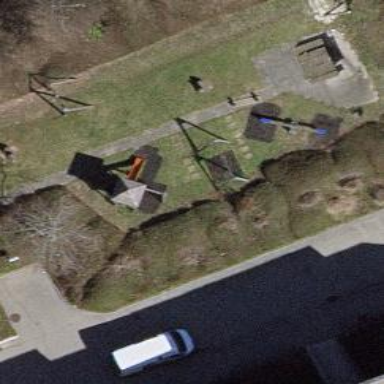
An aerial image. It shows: Playground featuring swings.